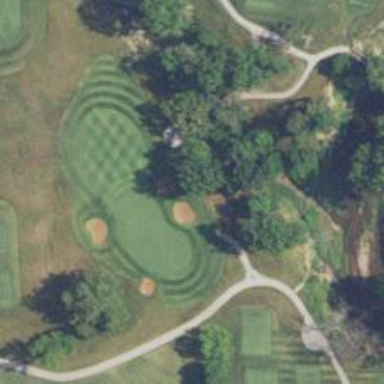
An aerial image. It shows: Path for both roads and golfers.